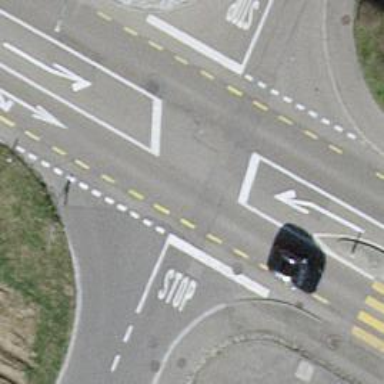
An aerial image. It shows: Primary highway with cycle lane having soft surface separate from the sidewalk. The surface of the road is asphalt.